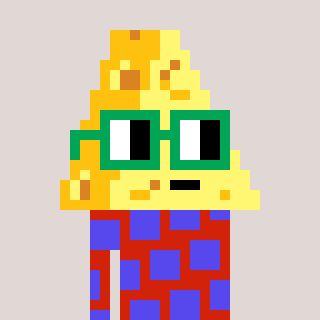
a pixel art character with square green glasses, a cheese-shaped head and a red-colored body on a warm background